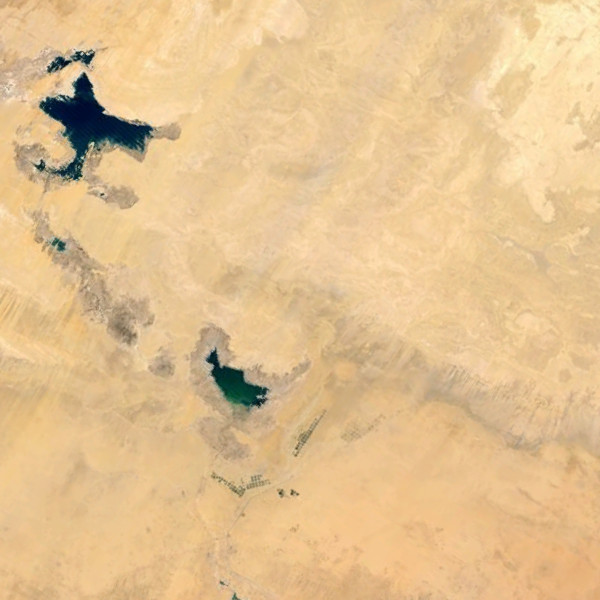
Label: Desert